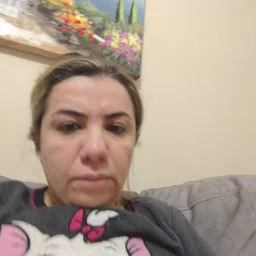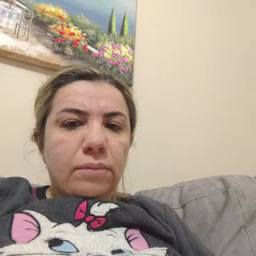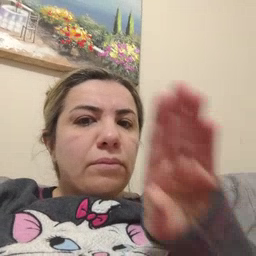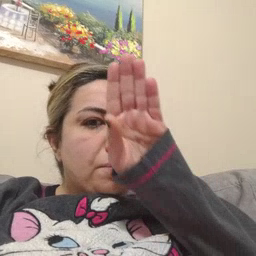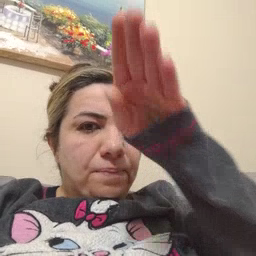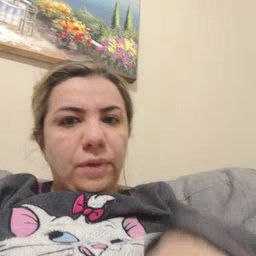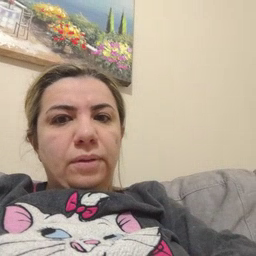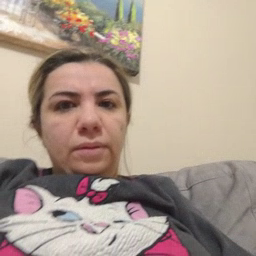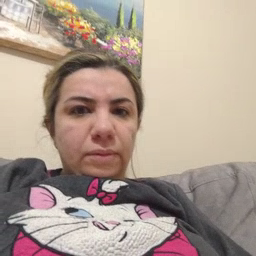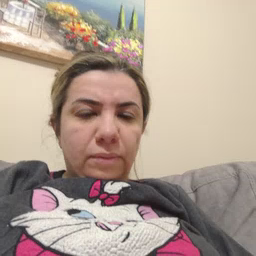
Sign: elephant